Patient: sex M, age 23
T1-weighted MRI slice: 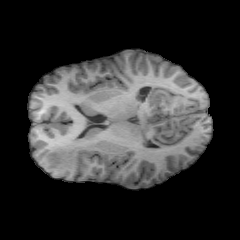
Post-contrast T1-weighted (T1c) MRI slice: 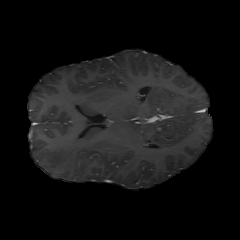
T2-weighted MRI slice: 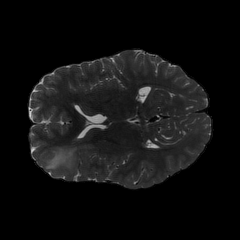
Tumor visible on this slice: yes
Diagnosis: Oligodendroglioma, IDH-mutant, 1p/19q-codeleted
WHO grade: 2